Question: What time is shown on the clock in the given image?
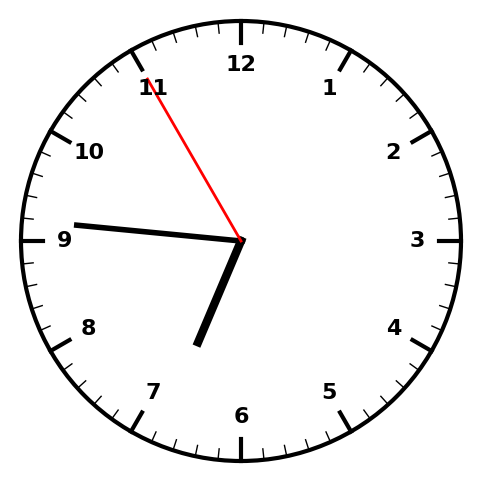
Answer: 06:45:55